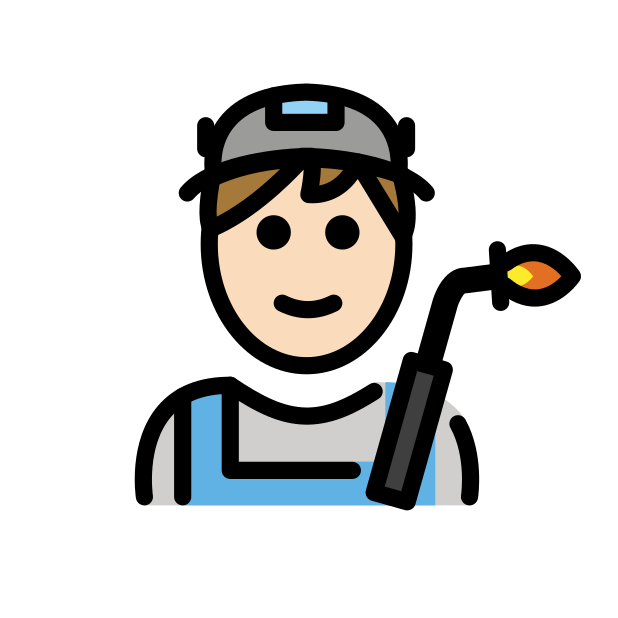
man factory worker: light skin tone